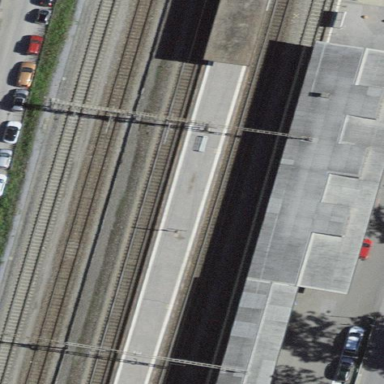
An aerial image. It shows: Transportation building.